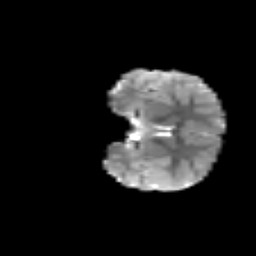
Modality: T2w
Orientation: coronal
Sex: female
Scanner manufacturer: siemens
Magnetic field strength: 3 T
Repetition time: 5 s
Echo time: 0.071 s